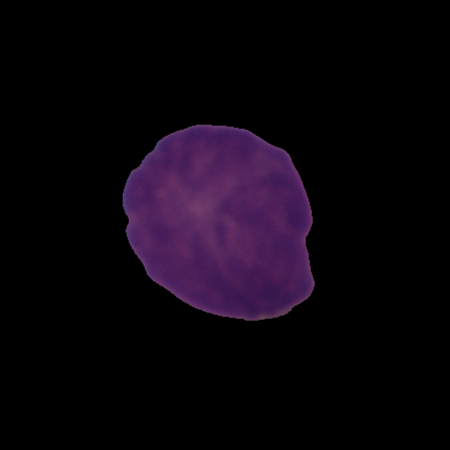
Label: cancer